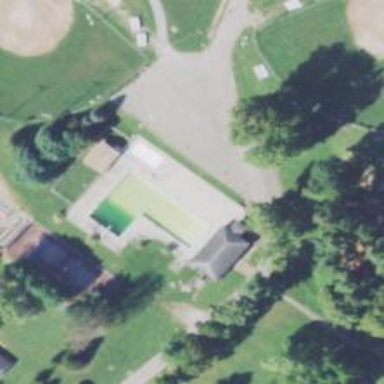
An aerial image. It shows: Sports centre dedicated to swimming activities.